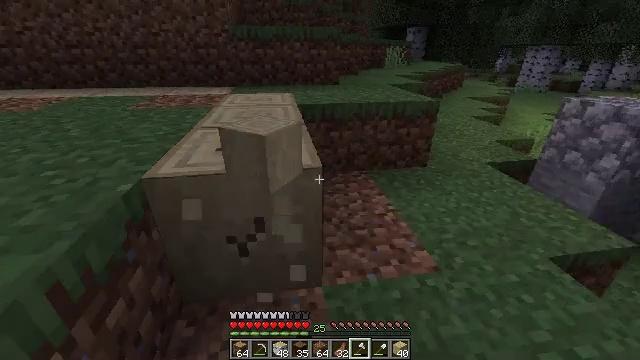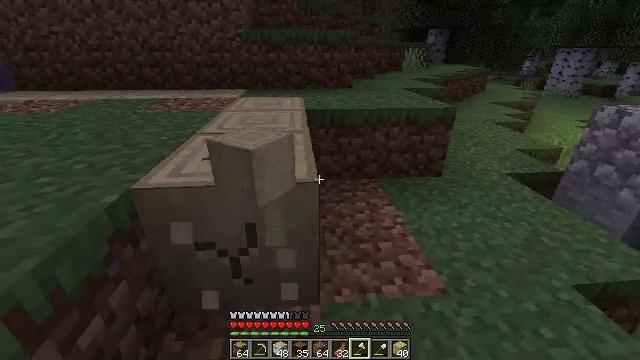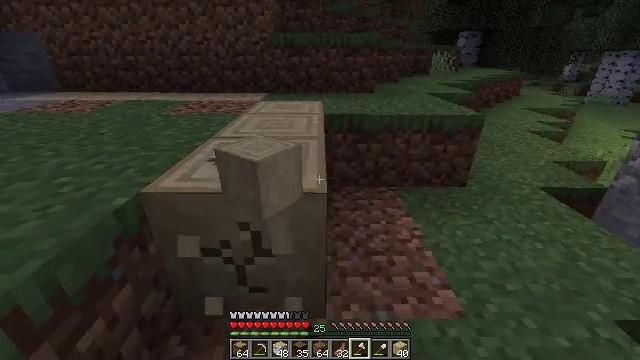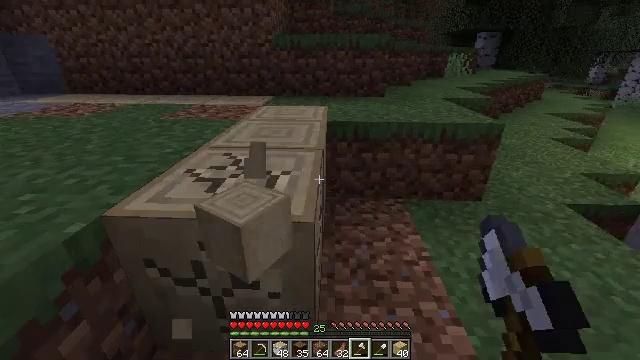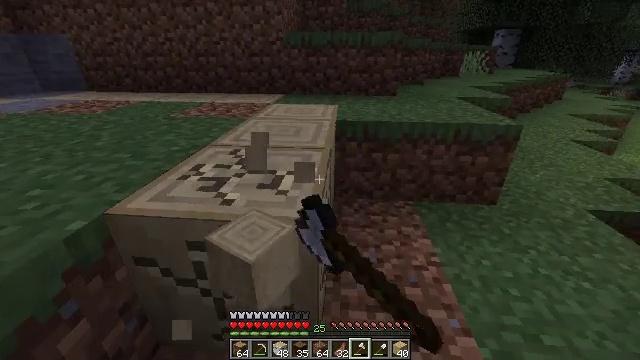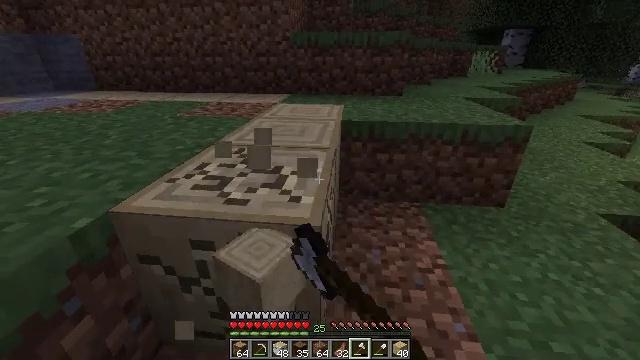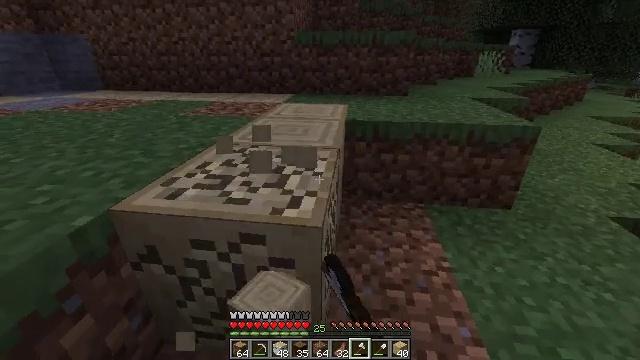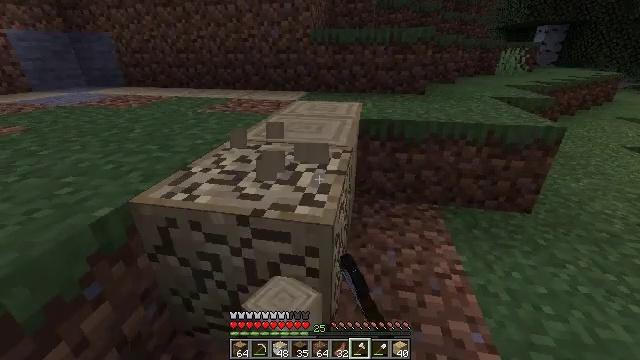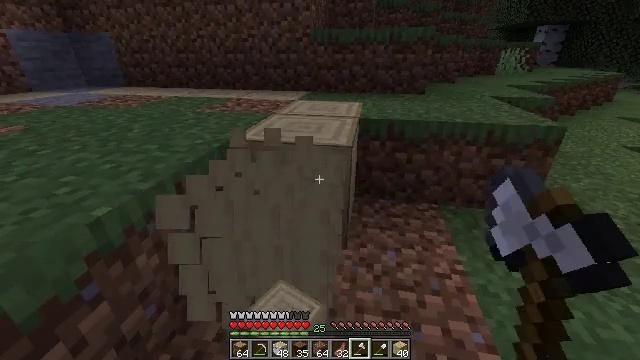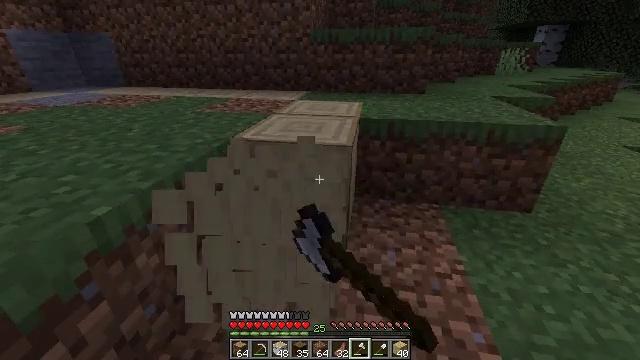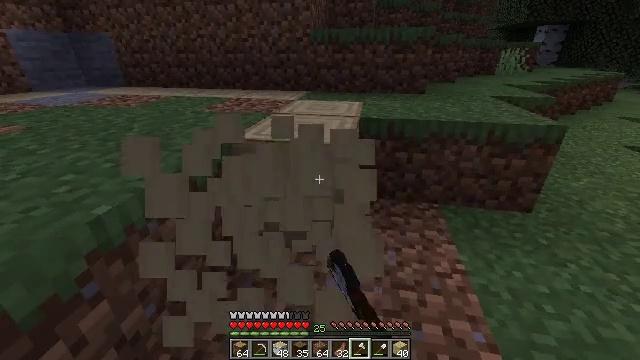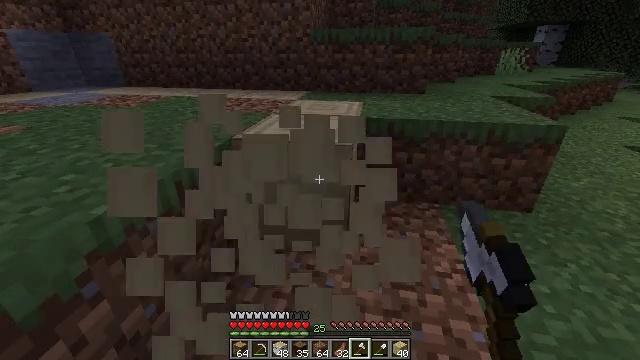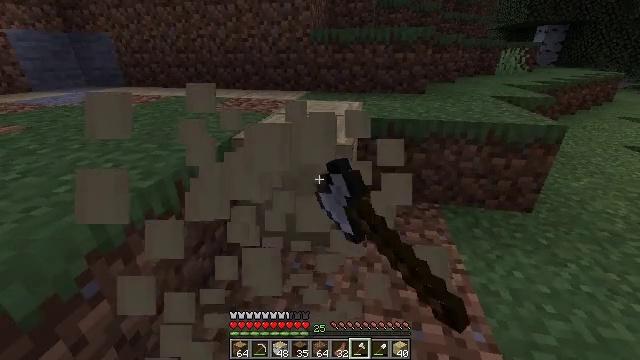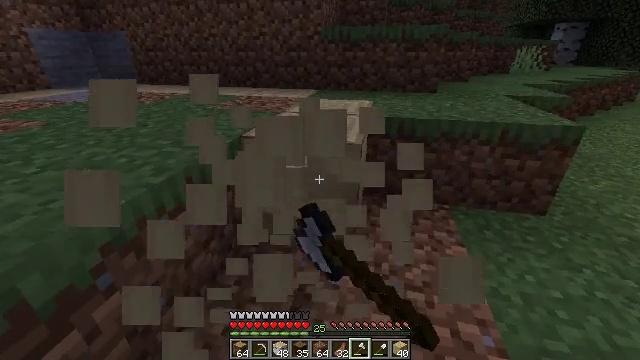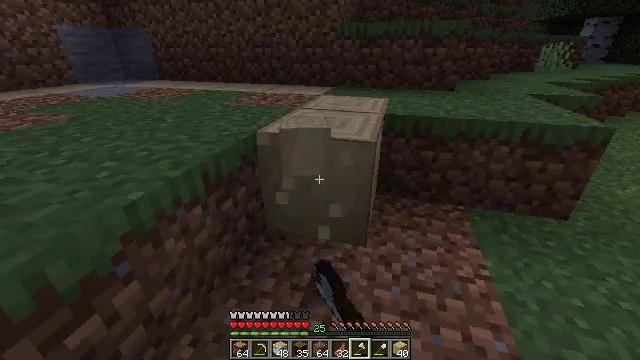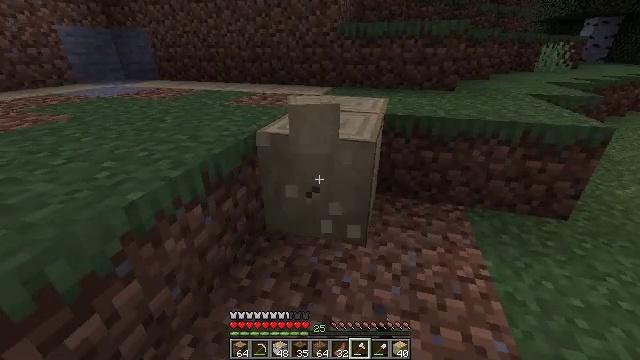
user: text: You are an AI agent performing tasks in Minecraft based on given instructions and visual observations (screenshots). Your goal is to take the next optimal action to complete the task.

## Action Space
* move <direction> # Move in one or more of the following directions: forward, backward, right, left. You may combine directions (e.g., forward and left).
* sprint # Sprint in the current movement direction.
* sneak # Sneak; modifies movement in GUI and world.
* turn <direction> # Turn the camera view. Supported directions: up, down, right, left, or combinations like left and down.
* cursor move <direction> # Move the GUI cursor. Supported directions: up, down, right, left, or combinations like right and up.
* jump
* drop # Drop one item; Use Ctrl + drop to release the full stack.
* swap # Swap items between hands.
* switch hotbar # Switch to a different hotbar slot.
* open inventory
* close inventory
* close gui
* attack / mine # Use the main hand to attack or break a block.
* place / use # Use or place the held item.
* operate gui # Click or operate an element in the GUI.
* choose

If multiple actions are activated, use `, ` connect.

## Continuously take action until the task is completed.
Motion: motion action
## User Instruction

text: Mine the stripped birch log.
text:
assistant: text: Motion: move forward and move right, turn left, attack / mine
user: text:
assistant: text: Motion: move forward, turn left, attack / mine
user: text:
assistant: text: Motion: turn left, attack / mine
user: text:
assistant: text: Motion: turn left, attack / mine
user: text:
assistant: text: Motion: turn left, attack / mine
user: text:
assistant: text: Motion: turn left, attack / mine
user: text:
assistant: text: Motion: turn left, attack / mine
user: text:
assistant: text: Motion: attack / mine
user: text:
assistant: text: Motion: attack / mine
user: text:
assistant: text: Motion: attack / mine
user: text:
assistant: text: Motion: attack / mine
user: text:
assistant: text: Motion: attack / mine
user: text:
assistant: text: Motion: turn left, attack / mine
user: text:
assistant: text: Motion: turn left, attack / mine
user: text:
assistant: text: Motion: attack / mine
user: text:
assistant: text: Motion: move forward, attack / mine
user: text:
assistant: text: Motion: move forward and move right, attack / mine
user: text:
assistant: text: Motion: move forward and move right, attack / mine
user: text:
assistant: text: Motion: move forward and move right, attack / mine
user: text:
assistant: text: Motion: move forward and move right, attack / mine
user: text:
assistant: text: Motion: attack / mine
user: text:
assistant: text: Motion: attack / mine
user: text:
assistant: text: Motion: turn left, attack / mine
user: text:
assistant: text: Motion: turn left, attack / mine
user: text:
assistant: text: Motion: turn left, attack / mine
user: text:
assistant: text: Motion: turn left, attack / mine
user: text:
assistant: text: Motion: attack / mine
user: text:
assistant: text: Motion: attack / mine
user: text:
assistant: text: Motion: attack / mine
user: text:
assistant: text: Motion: attack / mine